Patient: sex M, age 57
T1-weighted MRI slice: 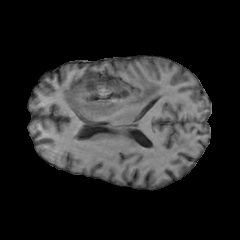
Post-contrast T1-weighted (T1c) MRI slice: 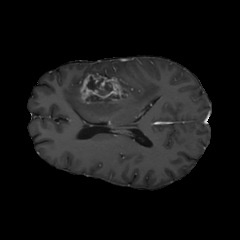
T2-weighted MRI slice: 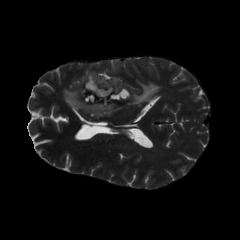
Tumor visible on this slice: yes
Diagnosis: Glioblastoma, IDH-wildtype
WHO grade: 4